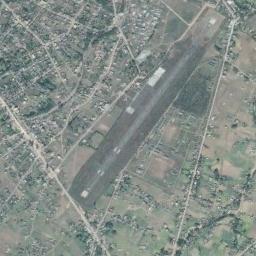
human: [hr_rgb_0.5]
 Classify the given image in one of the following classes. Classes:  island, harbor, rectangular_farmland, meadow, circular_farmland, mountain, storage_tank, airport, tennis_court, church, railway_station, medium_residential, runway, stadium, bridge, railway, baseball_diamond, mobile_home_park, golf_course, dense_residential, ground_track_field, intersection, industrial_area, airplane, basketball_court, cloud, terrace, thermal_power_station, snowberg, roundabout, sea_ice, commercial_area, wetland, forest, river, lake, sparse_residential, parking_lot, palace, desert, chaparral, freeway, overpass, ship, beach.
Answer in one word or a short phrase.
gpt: airport